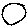
Label: circle